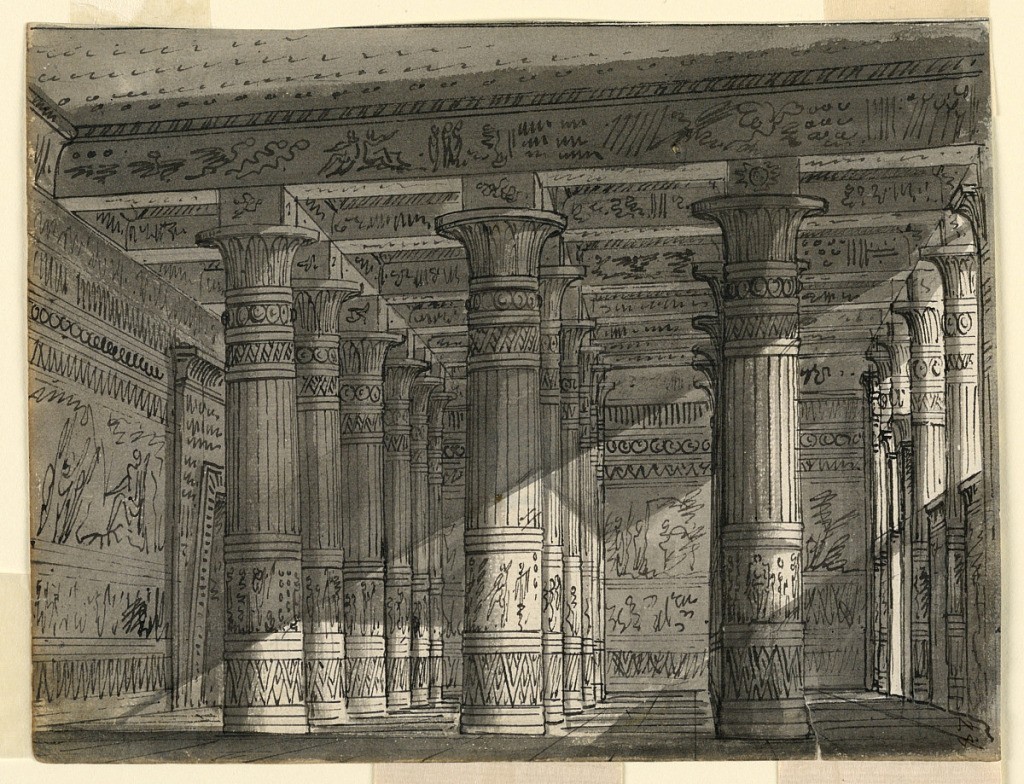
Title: Stage Design, Egyptian Hall with Columns
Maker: Romolo Achille Liverani, Italian, 1809 - 1872
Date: mid- 19th century
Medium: Pen and sepia ink, brush and wash on paper
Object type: Drawing
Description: Horizontal rectangle. Hall in Egyptian building with richly decorated columns.